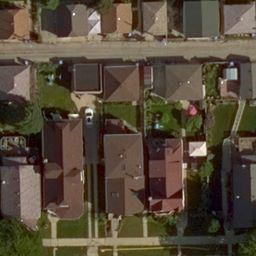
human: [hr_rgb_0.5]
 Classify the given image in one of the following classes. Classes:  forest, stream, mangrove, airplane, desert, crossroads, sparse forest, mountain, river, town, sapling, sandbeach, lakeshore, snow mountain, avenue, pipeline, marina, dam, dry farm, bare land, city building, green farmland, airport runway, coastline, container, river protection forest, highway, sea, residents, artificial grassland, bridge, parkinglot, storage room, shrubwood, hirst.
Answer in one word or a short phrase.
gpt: residents